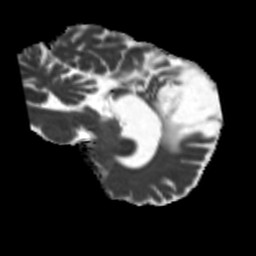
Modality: MD
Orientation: sagittal
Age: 49
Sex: male
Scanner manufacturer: siemens
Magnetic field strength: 3 T
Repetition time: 5.25 s
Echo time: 0.08 s